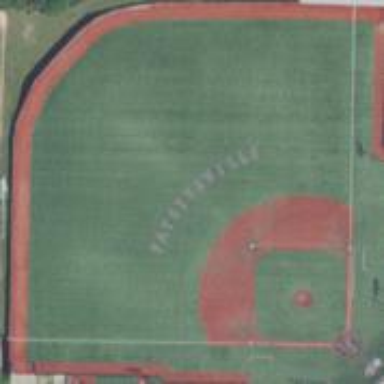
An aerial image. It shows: Baseball pitch for leisure land.